Question: I used <URL> in controller, as the following:
'''
$scope.modal = $modal({
scope: $scope,
title: 'My Title',
content: text,
html: true,
contentTemplate: 'views/partials/myTemplate.html',
show: true,
keyboard: false,
backdrop: "static"
});
'''
I need to customize the action of close button in the top of modal at the following image:
.
How can I overwrite the close action of top button ?
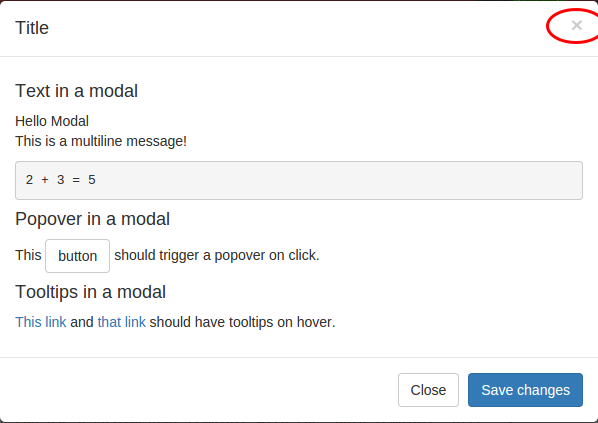
Answer: You can either set a template for the modal, or give the modal an ID and use CSS.
'''
<!-- You can use a custom html template with the 'data-template' attr -->
<button ... data-template="modal/docs/modal.demo.tpl.html" ...
'''
HTML
'''
<div class="modal" tabindex="-1" role="dialog">
<div class="modal-dialog">
<div class="modal-content">
<div class="modal-header" ng-show="title">
<button type="button" class="close" ng-click="$hide()">&times;</button>
<h4 class="modal-title" ng-bind-html="title"></h4>
</div>
<div class="modal-body" ng-show="content">
...
</div>
<div class="modal-footer">
<button type="button" class="btn btn-default" ng-click="$hide()">Close</button>
<button type="button" class="btn btn-primary" ng-click="$hide()">Save changes</button>
</div>
</div>
</div>
</div>
'''
There you can customise the button how you would like. Alternitively a good way to just remove it without adding a new template would be to add an id to the modal and hide the close button with css.
Javascript
'''
$scope.modal = $modal({
...
id: 'noCloseButton'
});
'''
CSS
'''
#noCloseButton > .close { display: none; }
'''